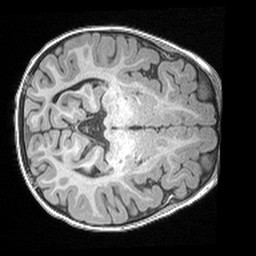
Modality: T1w
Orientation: axial
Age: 2
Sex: female
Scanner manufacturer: siemens
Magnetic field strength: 3 T
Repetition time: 2.53 s
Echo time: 0.00174 s